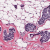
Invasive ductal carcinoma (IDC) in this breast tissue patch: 1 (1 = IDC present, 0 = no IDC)